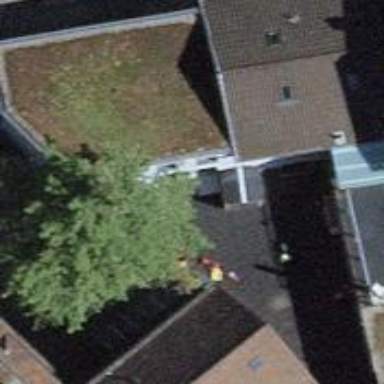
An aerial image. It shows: Kindergarten building.